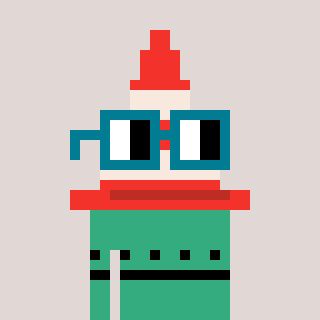
a pixel art character with square dark green glasses, a cone-shaped head and a teal-colored body on a warm background